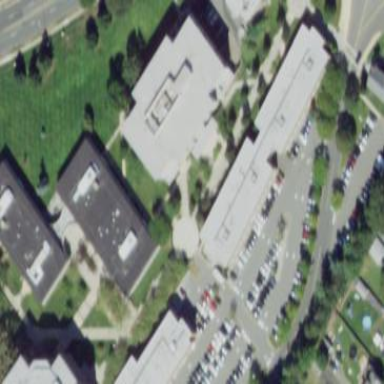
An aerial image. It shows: University building.